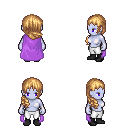
a pixel art fantasy rpg character, female body template, dark elf, purple skin, lavender cape, white pants, light blonde right-swept hairstyle, black shoes, four views (front, back, left, right), 2x2 character sprite sheet, small pixel art, hard edges, no anti-aliasing